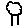
Label: tree